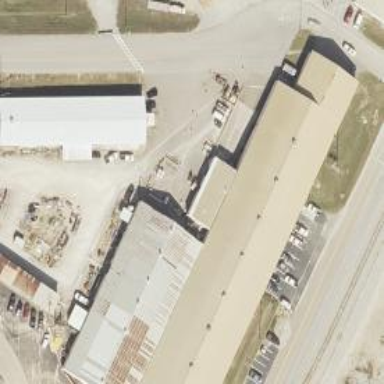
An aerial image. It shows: Industrial building.